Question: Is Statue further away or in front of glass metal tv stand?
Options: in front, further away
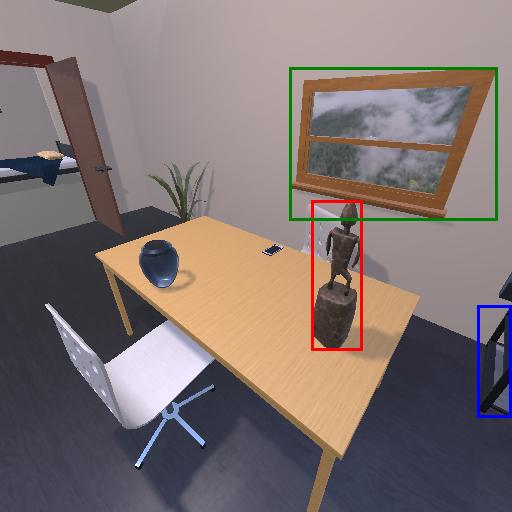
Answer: in front